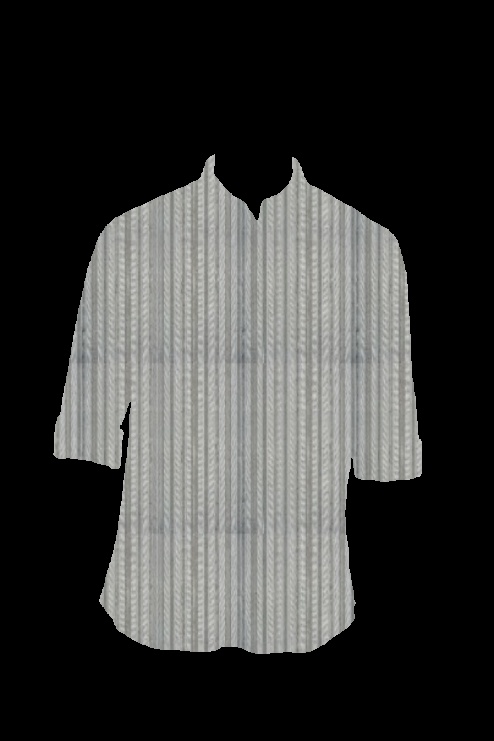
grey stripe tee